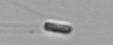
Label: Chaetoceros_subtilis